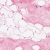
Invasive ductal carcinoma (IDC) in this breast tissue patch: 0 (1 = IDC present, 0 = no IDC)